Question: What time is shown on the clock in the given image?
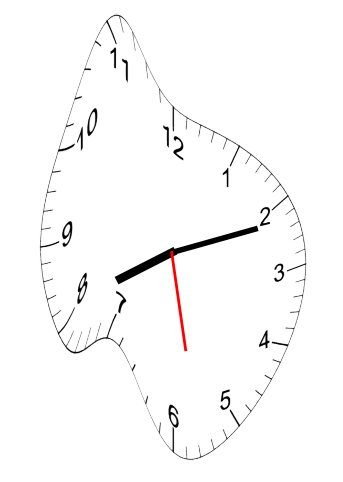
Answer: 08:11:28